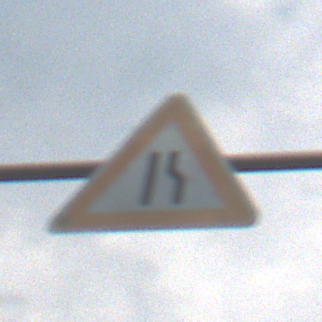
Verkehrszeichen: EinseitigVerengteFahrbahnRechts
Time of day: MorningAfternoon
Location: Outdoor (Nature)
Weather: PartlyCloudy
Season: NotSpecified
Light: Natural